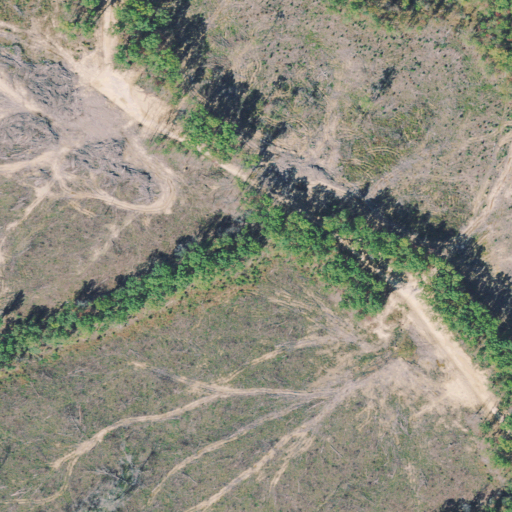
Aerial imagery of mountain in Tennessee named Dumpling Mountain containing grassland and deciduous forest